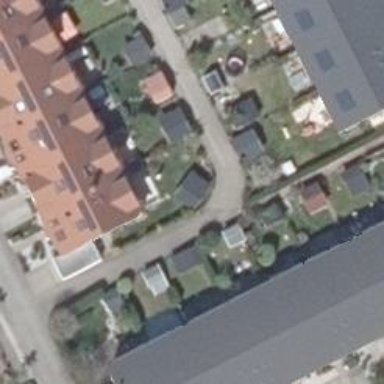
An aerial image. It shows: Alleyway designated as service road.